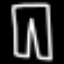
Label: pants